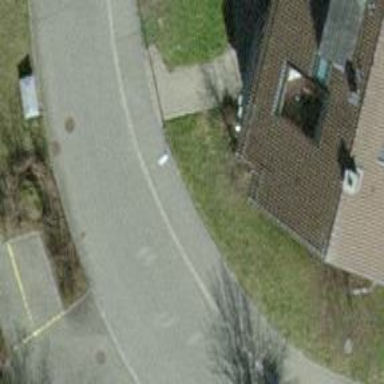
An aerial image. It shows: Asphalt sidewalk.